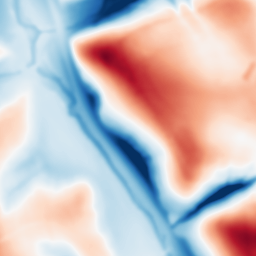
Category: multiscale
Decomposition family: dog_multiscale
Decomposition parameters: sigma_ratio: 2
n_scales: 4
base_sigma: 2
Upsampling method: quintic
Upsampling parameters: scale: 8
Upsampling scale: 8